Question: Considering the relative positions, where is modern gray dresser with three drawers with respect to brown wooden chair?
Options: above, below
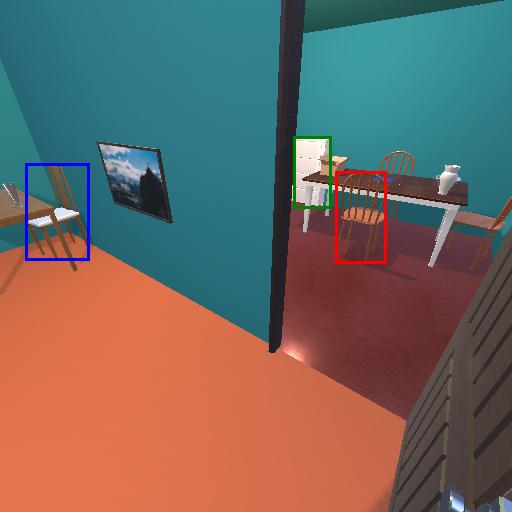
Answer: above